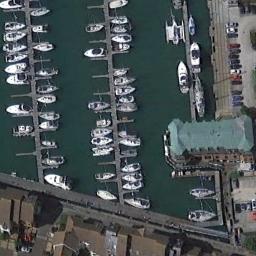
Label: harbor